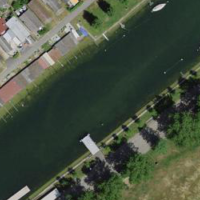
EUNIS habitat code: 15
Species observed at this site:
Grus grus
Lapsana communis
Anas platyrhynchos
Alcedo atthis
Scilla bifolia
Aythya fuligula
Sedum album
Silybum marianum